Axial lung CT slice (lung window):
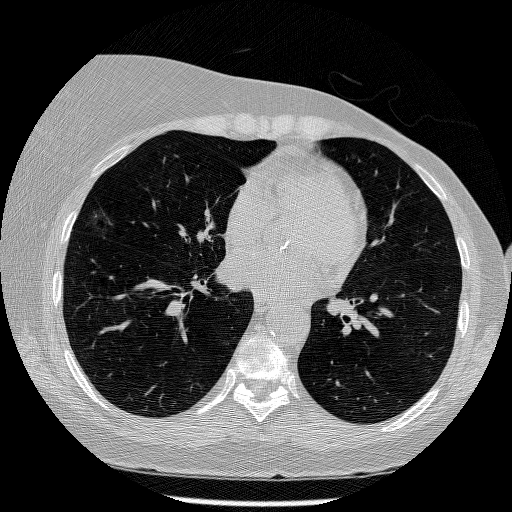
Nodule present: yes
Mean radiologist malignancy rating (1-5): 5